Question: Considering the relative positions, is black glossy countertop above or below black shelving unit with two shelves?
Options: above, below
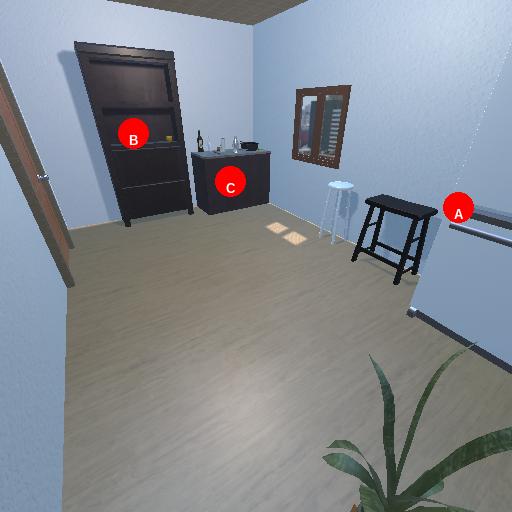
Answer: above